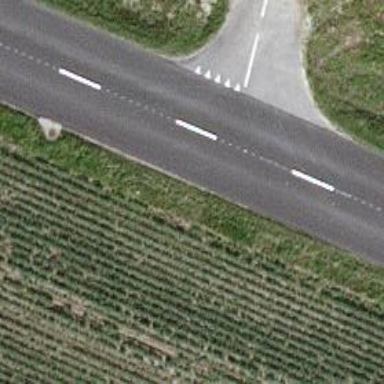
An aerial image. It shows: Secondary road.